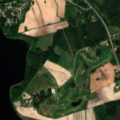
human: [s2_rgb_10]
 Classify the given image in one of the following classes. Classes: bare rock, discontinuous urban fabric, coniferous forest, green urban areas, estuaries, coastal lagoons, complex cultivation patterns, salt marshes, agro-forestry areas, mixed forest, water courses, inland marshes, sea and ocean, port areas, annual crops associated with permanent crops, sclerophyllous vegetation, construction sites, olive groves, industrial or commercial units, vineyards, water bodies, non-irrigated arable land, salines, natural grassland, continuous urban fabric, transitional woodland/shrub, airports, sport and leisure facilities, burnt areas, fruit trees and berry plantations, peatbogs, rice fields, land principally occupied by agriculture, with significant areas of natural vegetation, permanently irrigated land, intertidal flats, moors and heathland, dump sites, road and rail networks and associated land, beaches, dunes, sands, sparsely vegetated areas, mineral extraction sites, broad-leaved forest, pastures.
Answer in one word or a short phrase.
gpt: sport and leisure facilities, non-irrigated arable land, land principally occupied by agriculture, with significant areas of natural vegetation, mixed forest, inland marshes, water bodies